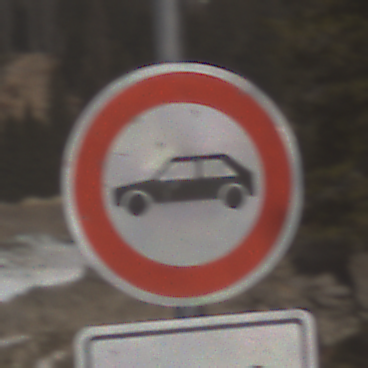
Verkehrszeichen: VerbotPersonenkraftwagen
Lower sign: ZeitangabenMitBeschraenkungAufWochentage8
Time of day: Midday
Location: Outdoor (Nature)
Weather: PartlyCloudy
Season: NotSpecified
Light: Natural